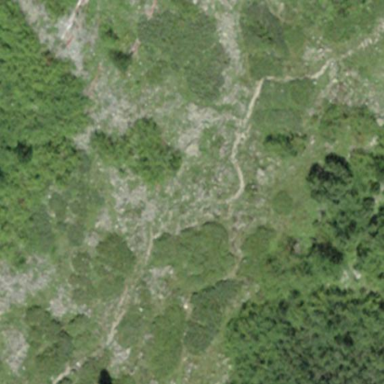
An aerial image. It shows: Patch of scrub vegetation.